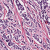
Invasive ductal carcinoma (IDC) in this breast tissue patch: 1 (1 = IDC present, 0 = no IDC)